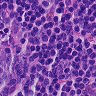
Metastatic tissue present: no